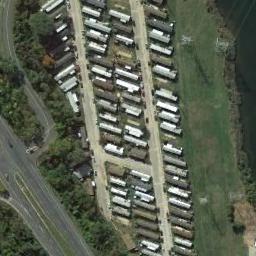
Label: mobile_home_park